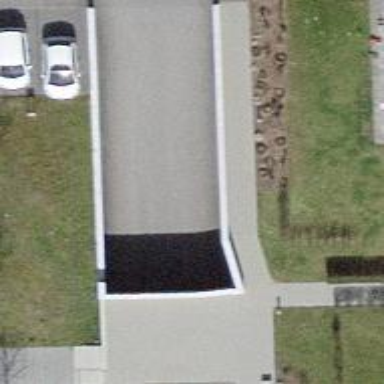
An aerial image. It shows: Parking entrance.